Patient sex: M
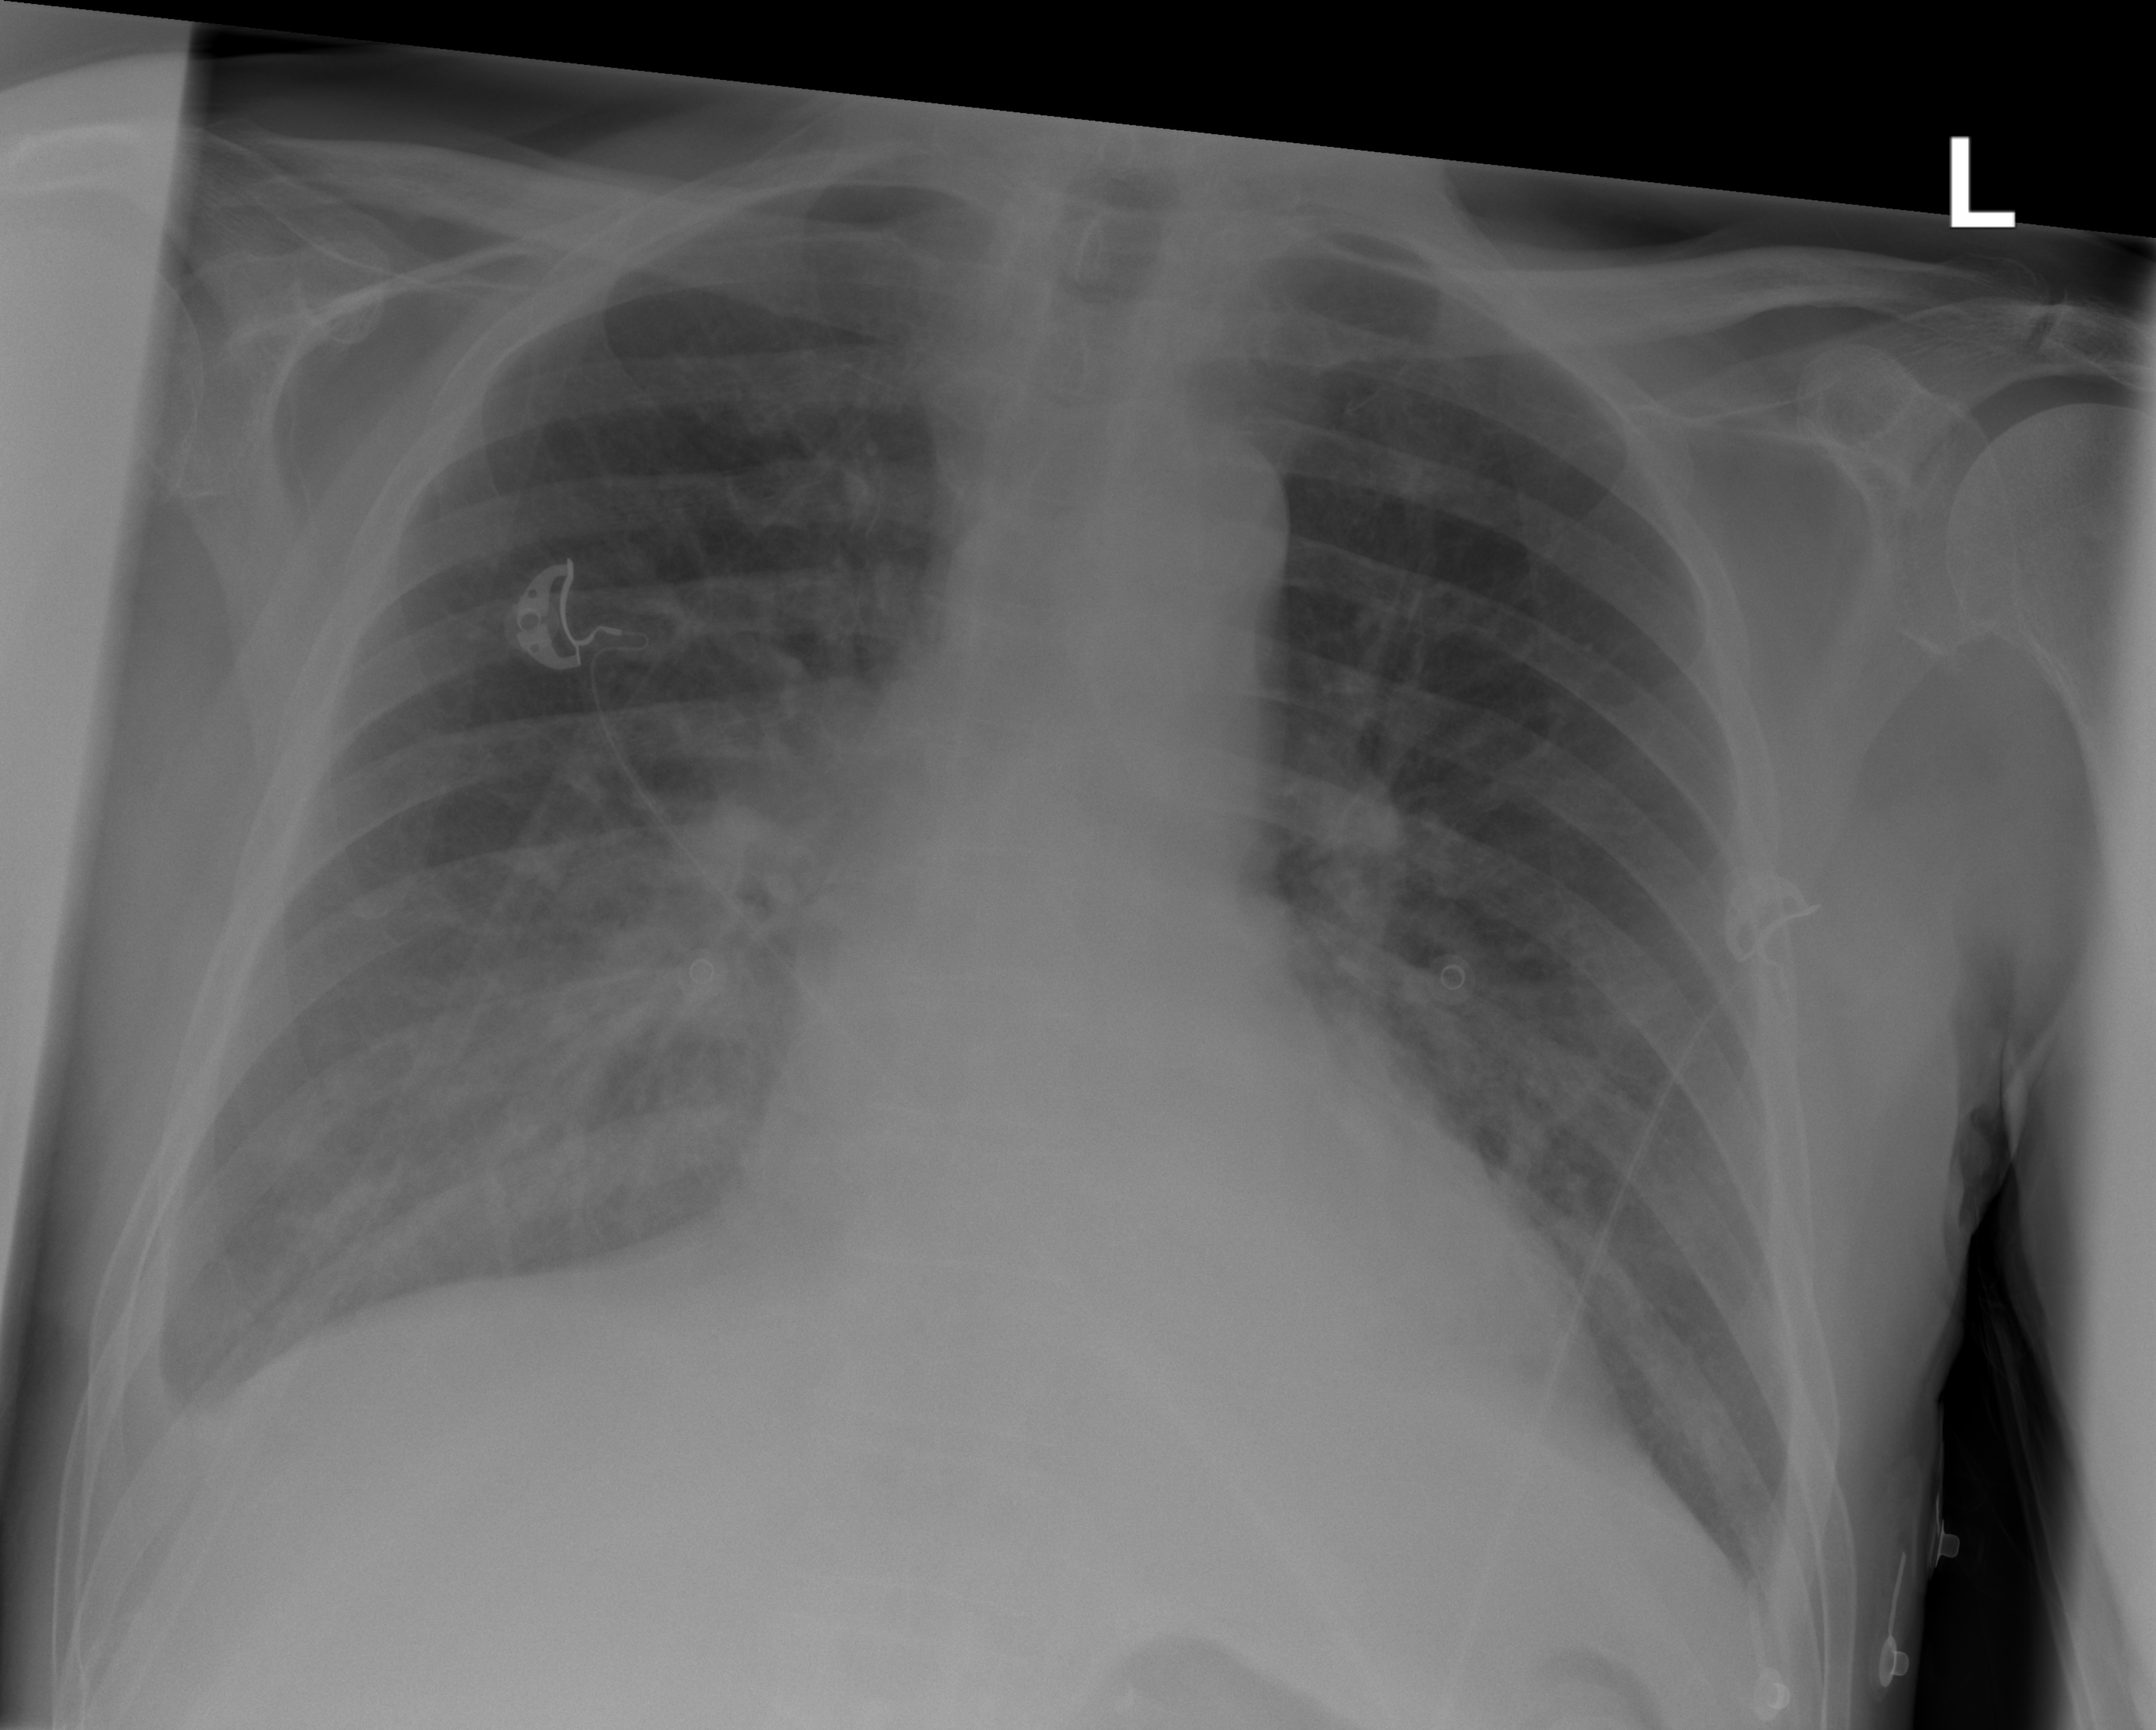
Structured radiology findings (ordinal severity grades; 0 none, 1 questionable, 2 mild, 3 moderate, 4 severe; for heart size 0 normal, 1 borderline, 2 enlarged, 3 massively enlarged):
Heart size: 0
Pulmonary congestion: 0
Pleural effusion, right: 2
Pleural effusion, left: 2
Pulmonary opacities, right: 0
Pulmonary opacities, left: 0
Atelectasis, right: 2
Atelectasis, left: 2